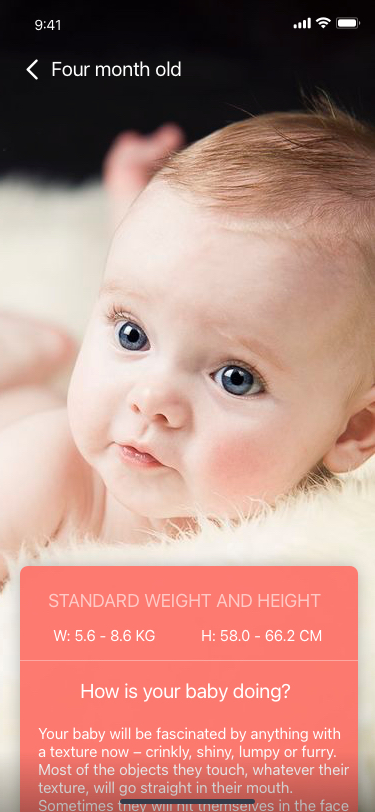
Text in this UI design:
How is your baby doing?
Standard Weight and Height
H: 58.0 - 66.2 CM
W: 5.6 - 8.6 KG
Your baby will be fascinated by anything with a texture now – crinkly, shiny, lumpy or furry. Most of the objects they touch, whatever their texture, will go straight in their mouth. Sometimes they will hit themselves in the face with the toy and cry, giving you a look as if to ask, ‘Why did you do that, Mum?’
Four month old